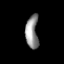
Tissue: lung
Cell type: Fibroblasts
Senescence score: 0.6183
Nuclear area (px): 410
Mean DAPI intensity: 146.312